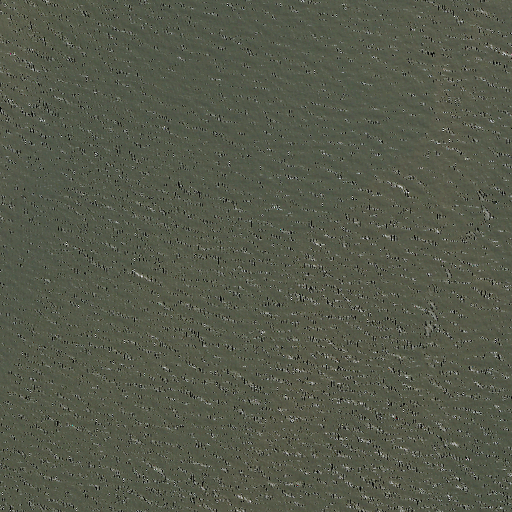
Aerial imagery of bar in Alabama named Dauphin Island Spit containing only open water